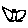
Label: bird